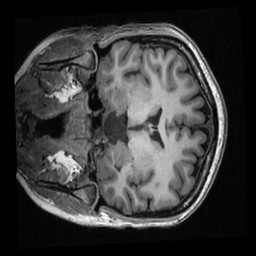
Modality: T1w
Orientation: coronal
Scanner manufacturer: ge
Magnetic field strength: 3 T
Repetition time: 0.007664 s
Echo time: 0.002936 s